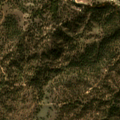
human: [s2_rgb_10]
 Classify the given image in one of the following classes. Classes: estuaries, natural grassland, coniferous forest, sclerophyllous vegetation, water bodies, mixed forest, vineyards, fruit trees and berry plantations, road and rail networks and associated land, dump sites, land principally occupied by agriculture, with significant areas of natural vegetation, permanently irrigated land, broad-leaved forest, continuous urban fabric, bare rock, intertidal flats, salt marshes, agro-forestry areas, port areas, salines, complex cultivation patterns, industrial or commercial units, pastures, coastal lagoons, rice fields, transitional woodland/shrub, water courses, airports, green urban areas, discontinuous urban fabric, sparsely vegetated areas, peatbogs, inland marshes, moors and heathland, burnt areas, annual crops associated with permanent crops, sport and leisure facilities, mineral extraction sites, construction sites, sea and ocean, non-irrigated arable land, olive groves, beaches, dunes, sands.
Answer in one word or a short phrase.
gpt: agro-forestry areas